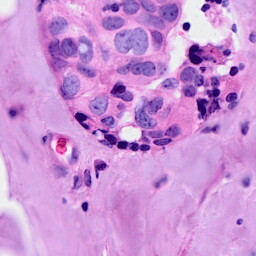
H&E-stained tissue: Breast